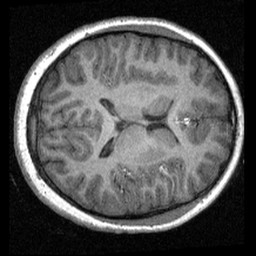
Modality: T1w
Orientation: axial
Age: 11
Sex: female